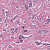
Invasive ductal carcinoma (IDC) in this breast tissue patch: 1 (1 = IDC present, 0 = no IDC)